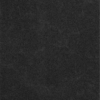
Label: dusty